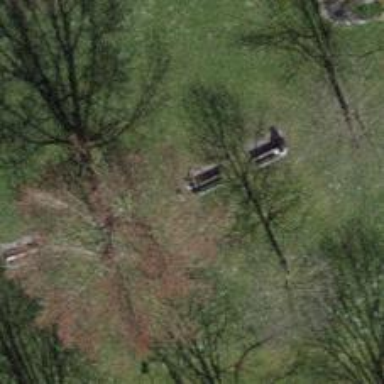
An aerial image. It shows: Red bench.